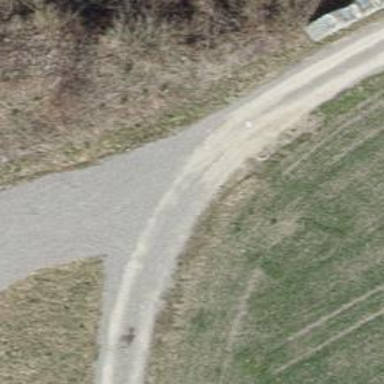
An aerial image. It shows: Paved track with grade3 tracktype.